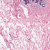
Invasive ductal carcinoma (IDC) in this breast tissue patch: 0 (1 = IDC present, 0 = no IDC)